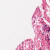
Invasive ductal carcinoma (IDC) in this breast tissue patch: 0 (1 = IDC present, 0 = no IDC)